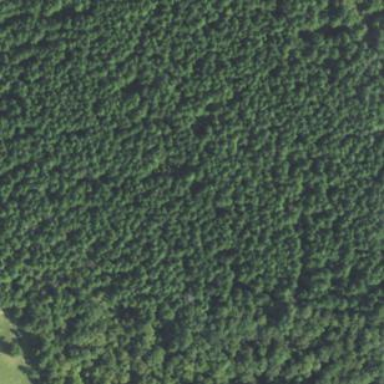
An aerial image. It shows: Forest located within national park.